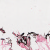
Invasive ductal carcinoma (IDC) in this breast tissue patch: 0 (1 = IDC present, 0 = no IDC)